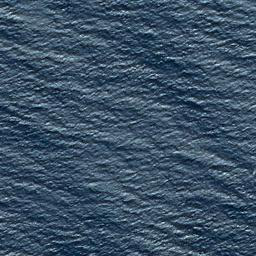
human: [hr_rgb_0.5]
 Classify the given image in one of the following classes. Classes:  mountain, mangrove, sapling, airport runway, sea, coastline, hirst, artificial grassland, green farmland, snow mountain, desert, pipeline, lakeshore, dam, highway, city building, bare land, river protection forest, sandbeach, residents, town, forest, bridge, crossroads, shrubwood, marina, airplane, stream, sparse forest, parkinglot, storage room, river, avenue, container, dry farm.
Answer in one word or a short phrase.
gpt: sea